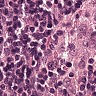
Metastatic tissue present: no